【题型】解答题　【知识点】平面几何　【难度】easy
(2023·浙江绍兴·中考真题) 图1是某款篮球架，图2是其示意图，立柱$OA$垂直地面$OB$，支架$CD$与$OA$交于点$A$，支架$CG \perp CD$交$OA$于点$G$，支架$DE$平行地面$OB$，篮筐$EF$与支架$DE$在同一直线上，$OA = 2.5$米，$AD = 0.8$米，$\angle AGC = 32^\circ$。

(1) 求$\angle GAC$的度数。

(2) 某运动员准备给篮筐挂上篮网，如果他站在凳子上，最高可以把篮网挂到离地面3米处，那么他能挂上篮网吗？请通过计算说明理由。（参考数据：$\sin32^\circ \approx 0.53$，$\cos32^\circ \approx 0.85$，$\tan32^\circ \approx 0.62$）
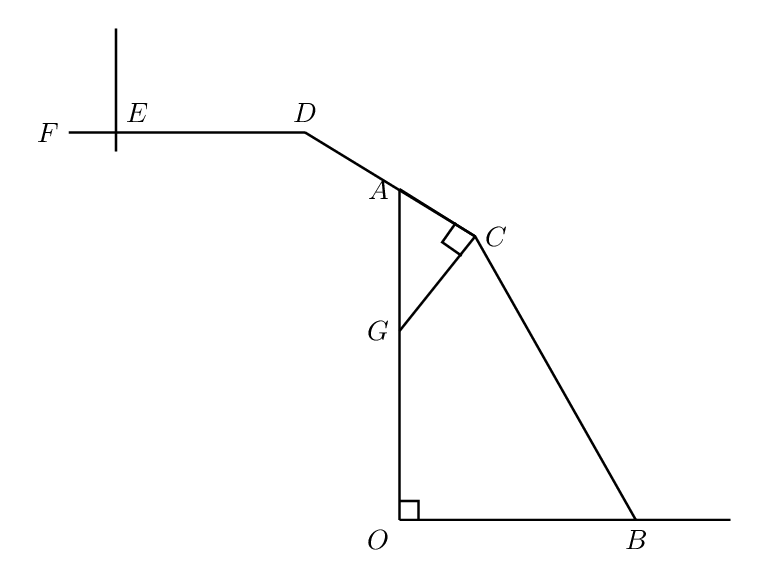
【解答】
【答案】(1)$58^\circ$
(2)该运动员能挂上篮网，理由见解析

【分析】(1) 根据直角三角形的两个锐角互余即可求解；
(2) 延长$OA$，$ED$交于点$M$，根据题意得出$\angle ADM = 32^\circ$，解$\text{Rt} \triangle ADM$，求得$AM$，根据$OM = OA + AM$与3比较即可求解。

【详解】(1) 解：$\because CG \perp CD$，
$\therefore \angle ACG = 90^\circ$，
$\because \angle AGC = 32^\circ$，
$\therefore \angle GAC = 90^\circ - 32^\circ = 58^\circ$。

(2) 该运动员能挂上篮网，理由如下。
如图，延长$OA$，$ED$交于点$M$，

$\because OA \perp OB$，$DE \parallel OB$，
$\therefore \angle DMA = 90^\circ$，
又$\because \angle DAM = \angle GAC = 58^\circ$，
$\therefore \angle ADM = 32^\circ$，

在$\text{Rt} \triangle ADM$中，$AM = AD\sin32^\circ \approx 0.8 \times 0.53 = 0.424$，
$\therefore OM = OA + AM = 2.5 + 0.424 = 2.924 < 3$，
$\therefore$ 该运动员能挂上篮网。

【点睛】本题考查了解直角三角形的应用，直角三角形的两个锐角互余，熟练掌握三角函数的定义是解题的关键。
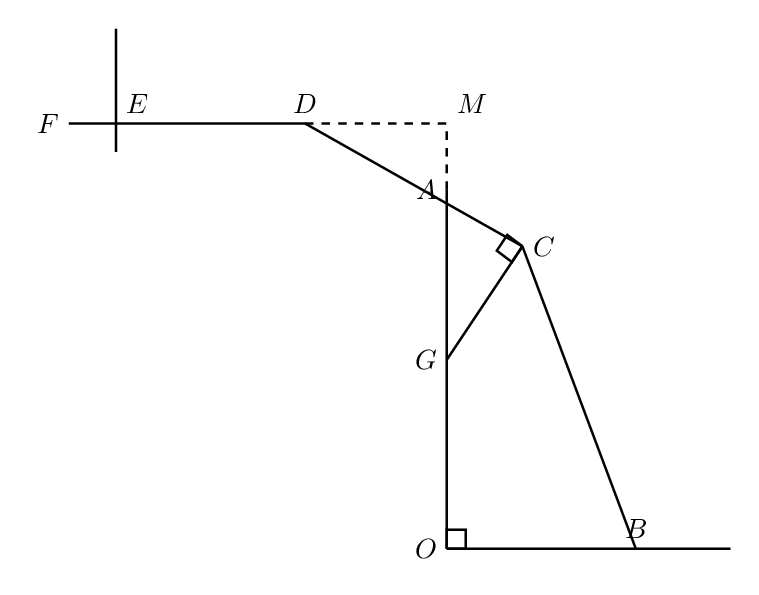